Question: Please check out this image
When I display a textbox in front of a component one datagrid the text box displays like above.
If I position the textbox where it is not in front of the datagrid it displays fine.
Any ideas why? possible solutions?
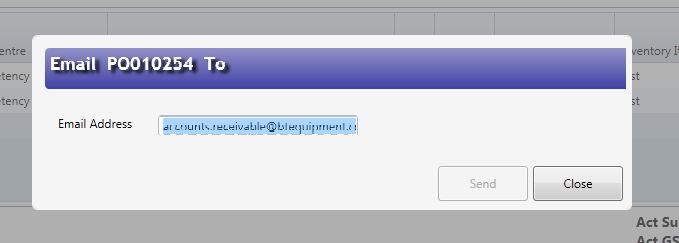
Answer: I ended up solving this by reading this article <URL>
This line of code in the xaml.cs constructor seems to clear it up.
'''
RenderOptions.ProcessRenderMode = System.Windows.Interop.RenderMode.SoftwareOnly;
'''
It is still slightly blurry but at least readable now.